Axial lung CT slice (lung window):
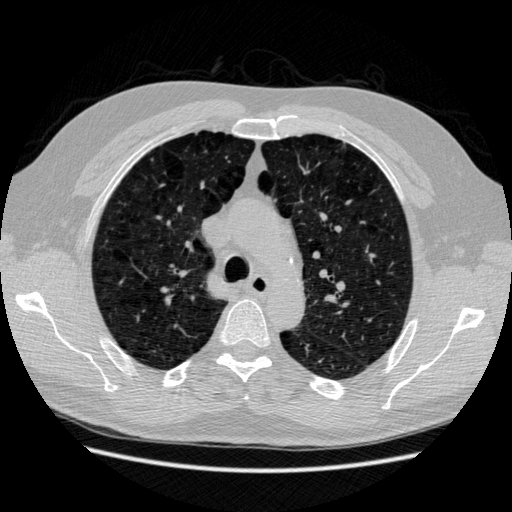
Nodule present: no